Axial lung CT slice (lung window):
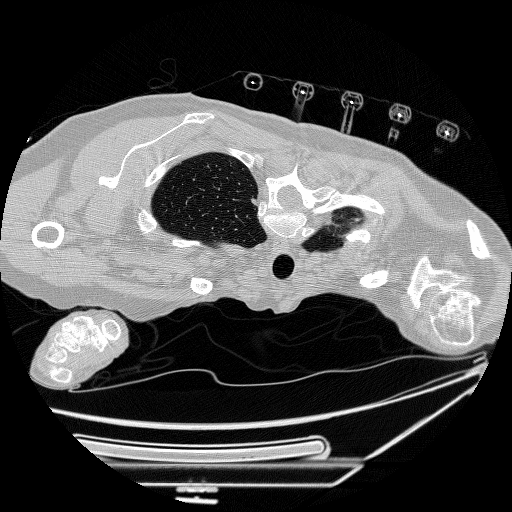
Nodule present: no